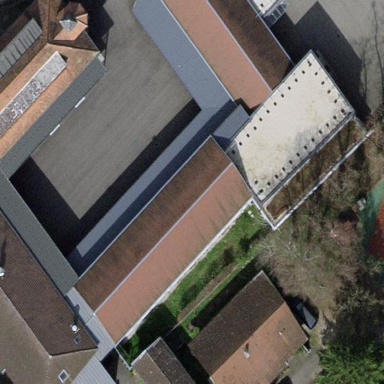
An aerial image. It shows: School.